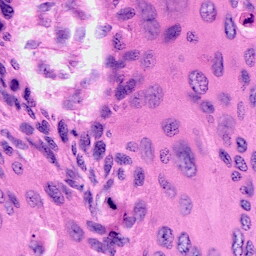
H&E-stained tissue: Cervix